Question: I'm on Windows 7. The system locale is zh_CN and there's no way to change the OS's locale. When install java, it detected the system locale and therefore java and javac will, supposedly print its output in localized language (Chinese in this case). I don't want this behaviour but there's no way to change it.
However, it doesn't work. I tried Cygwin, git bash and Win CMD, all print just question marks. See below sample output (from Cygwin):

Anyone has any idea how to make it output English? Any help is much appreciated!
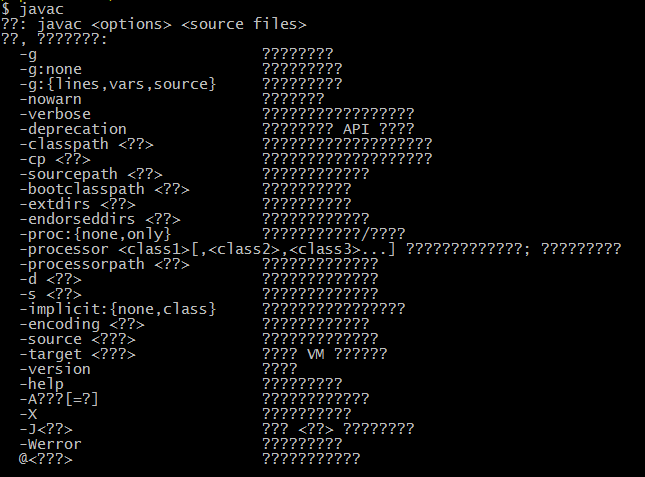
Answer: I believe you can do this with this command:
'''
java -Duser.language=en -Duser.country=US ...
'''